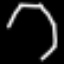
Label: octagon